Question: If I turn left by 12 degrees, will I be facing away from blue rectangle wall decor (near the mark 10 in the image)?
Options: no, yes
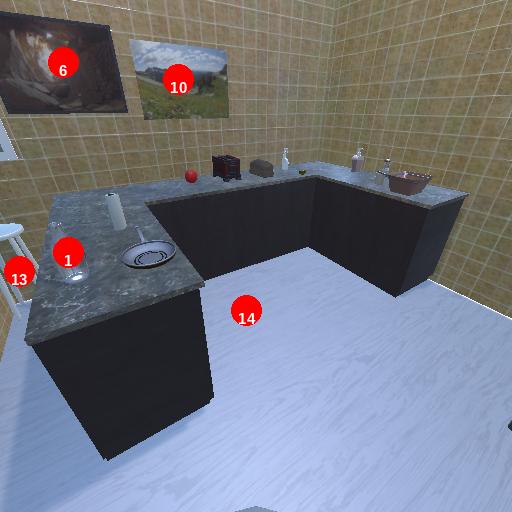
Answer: no